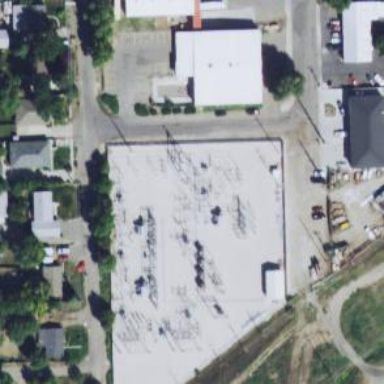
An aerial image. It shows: Switch for power supply.